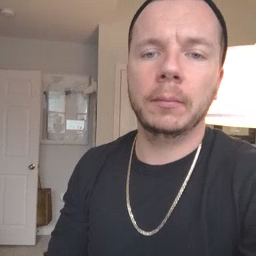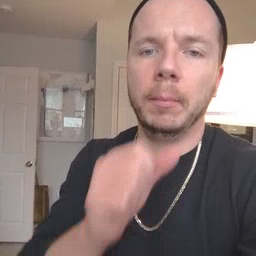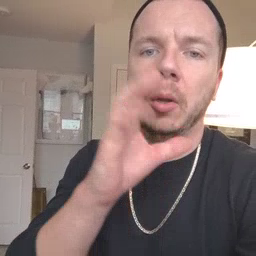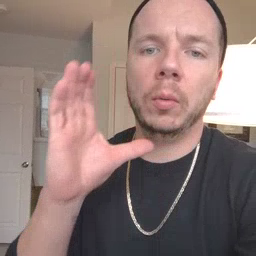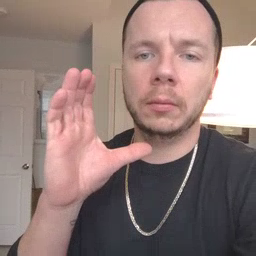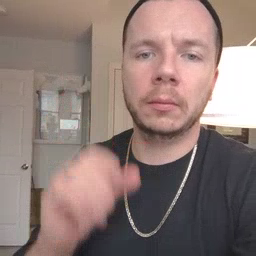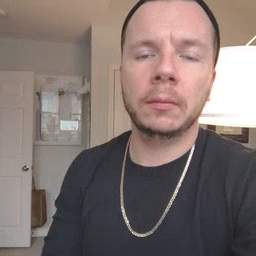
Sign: balloon